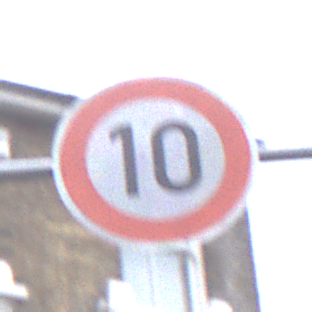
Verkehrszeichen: Geschwindigkeit10
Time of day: MorningAfternoon
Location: Outdoor (Urban)
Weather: Overcast
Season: NotSpecified
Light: Natural